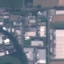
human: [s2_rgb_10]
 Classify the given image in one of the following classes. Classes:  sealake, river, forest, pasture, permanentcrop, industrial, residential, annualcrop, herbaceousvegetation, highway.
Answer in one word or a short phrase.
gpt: Industrial